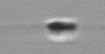
Label: flagellate_morphotype3